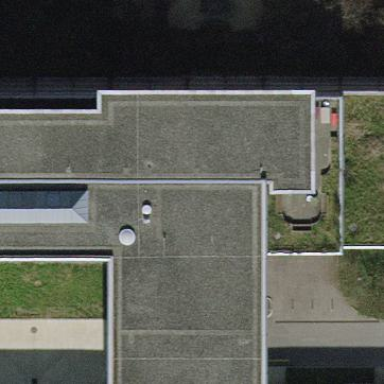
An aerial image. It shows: Flat-roofed university building.